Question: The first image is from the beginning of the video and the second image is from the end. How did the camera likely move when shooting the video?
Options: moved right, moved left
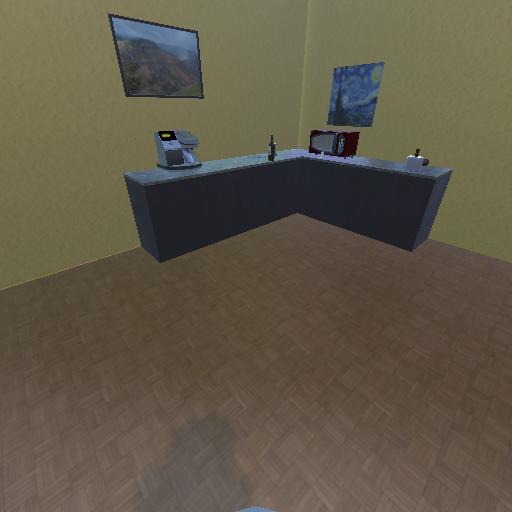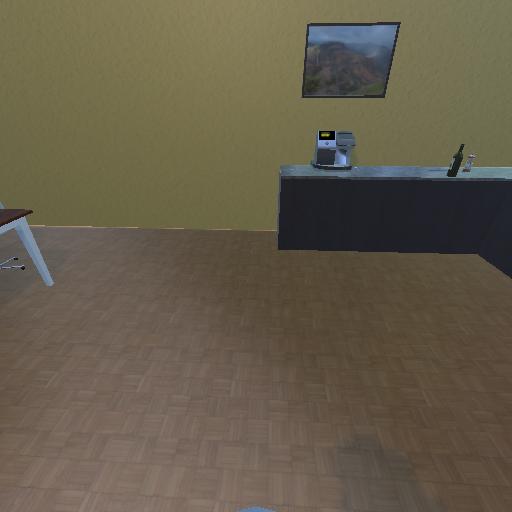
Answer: moved right